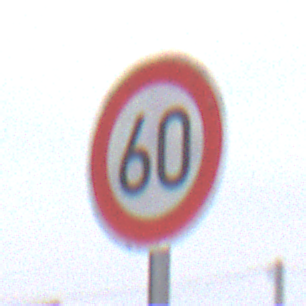
Verkehrszeichen: Geschwindigkeit60
Umgebung: Outdoor, Suburban
Tageszeit: Midday
Wetter: Overcast
Licht: Natural
Jahreszeit: NotSpecified
Kontrast: LowContrast